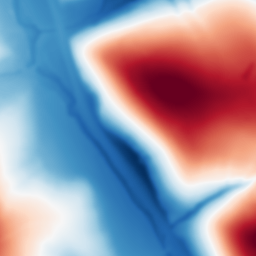
Category: multiscale
Decomposition family: dog
Decomposition parameters: sigma_low: 2
sigma_high: 100
Upsampling method: cubic_mitchell
Upsampling parameters: scale: 8
Upsampling scale: 8